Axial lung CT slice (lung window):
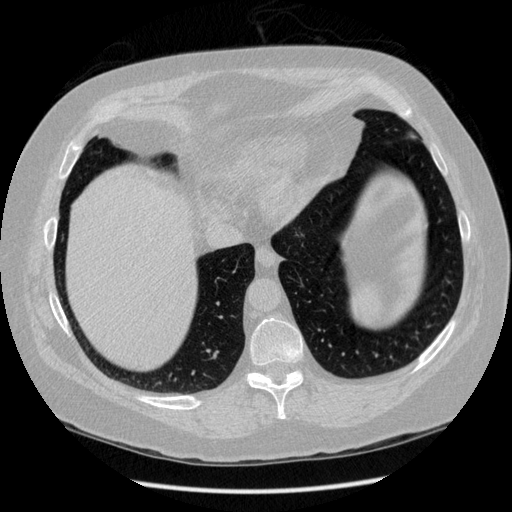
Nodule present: no